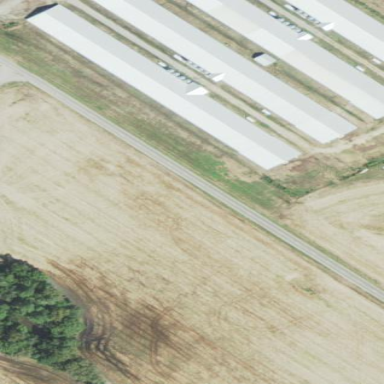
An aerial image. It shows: Farm auxiliary building.